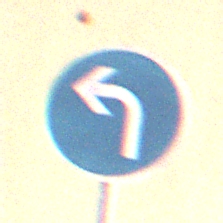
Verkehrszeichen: VorgeschriebeneFahrtrichtungLinks
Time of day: Midday
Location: Outdoor (Urban)
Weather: PartlyCloudy
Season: NotSpecified
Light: Natural